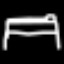
Label: bed